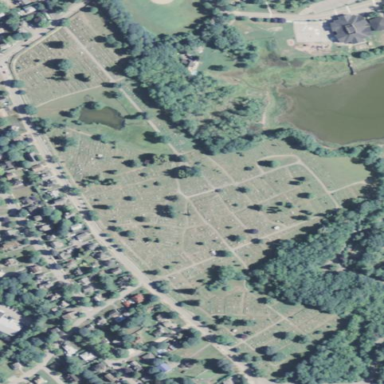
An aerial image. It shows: Cemetery with graves.